Question: i've implemented this <URL>:

However, I would like to cancel the dynamic behavior of the graph (like in the dragend state, but that is only for the single node) and place the nodes in the set points, taken from json.
I've see this questions <URL>.
I did not understand how to use them in my example.
can someone give me a help?
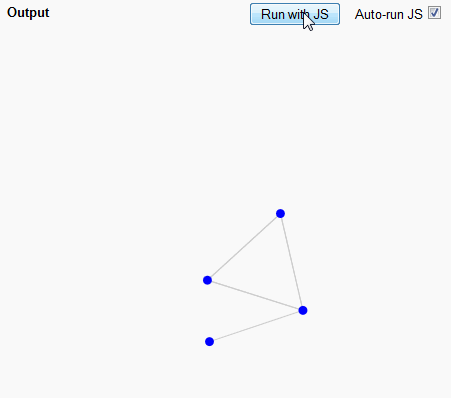
Answer: the solution is simple insert into the nodes object x,y coordinates and fixed:true like this
'''
{ name: "Sara", id:"1", x:239.31191418045182, y:296.78520431471384, fixed:true},
{ name: "Raul", id:"2", x:261.1651006560272, y:200.78448049334696, fixed:true},
{ name: "Stefano", id:"3", fixed:false},
{ name: "Michele", id:"4", fixed:false}
'''
this is a working example <URL> please add yourself d3js library.
for my purpose works fine.